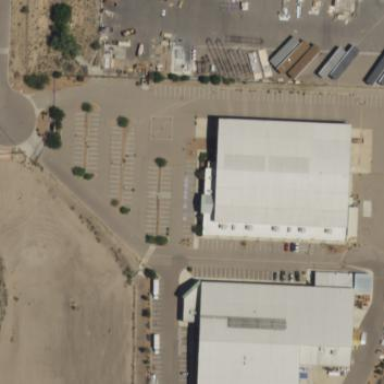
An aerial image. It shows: Warehouse building.